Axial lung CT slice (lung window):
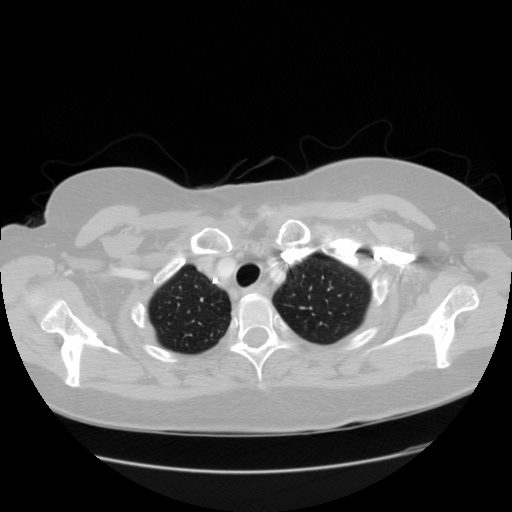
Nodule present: no